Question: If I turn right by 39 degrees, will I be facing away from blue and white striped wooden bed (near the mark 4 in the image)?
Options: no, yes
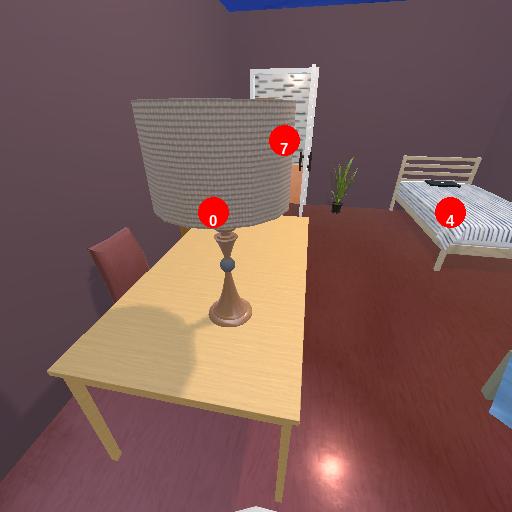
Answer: no